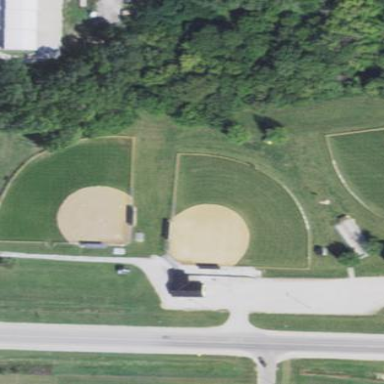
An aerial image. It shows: Baseball pitch for leisure land.